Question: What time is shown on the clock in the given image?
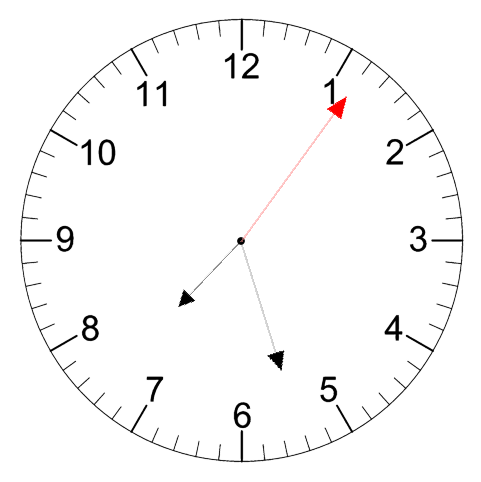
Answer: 07:27:06